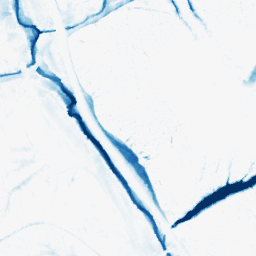
Category: morphological
Decomposition family: morphological_ellipse
Decomposition parameters: operation: closing
width: 20
height: 20
Upsampling method: regularized
Upsampling parameters: scale: 4
lambda_reg: 0.01
Upsampling scale: 4